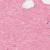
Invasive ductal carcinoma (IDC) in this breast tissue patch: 0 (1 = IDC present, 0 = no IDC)